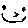
Label: smiley face